Question: '''
ArrayList SortItems = new ArrayList();
SortItems.Add("Item1");
SortItems.Add("Item2");
SortItems.Add("Item3");
SortItems.Add("Item4");
SortItems.Add("Item5");
SortItems.Add("Item6");
SortItems.Add("Item7");
SortItems.Add("Item8");
SortItems.Add("Item9");
SortItems.Add("Item10");
SortItems.Add("Item11");
SortItems.Sort();
'''
If i run this program, i will get the below result

But i want to sort the list like
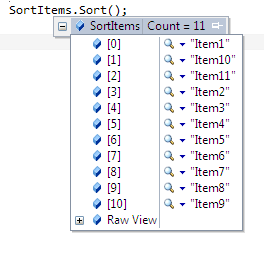
Answer: Build custom comparer:
'''
public class CusComparer: IComparer
{
public int Compare(object x, object y)
{
return int.Parse((x as string).Substring(4)) - int.Parse((y as string).Substring(4));
}
}
'''
So you can use:
'''
ArrayList SortItems = new ArrayList();
SortItems.Add("Item1");
SortItems.Add("Item2");
SortItems.Add("Item3");
SortItems.Add("Item4");
SortItems.Add("Item5");
SortItems.Add("Item6");
SortItems.Add("Item7");
SortItems.Add("Item8");
SortItems.Add("Item9");
SortItems.Add("Item10");
SortItems.Add("Item11");
SortItems.Sort(new CusComparer());
'''
But instead of using 'ArrayList', you should consider using 'List<T>' with stronger type